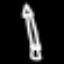
Label: pencil